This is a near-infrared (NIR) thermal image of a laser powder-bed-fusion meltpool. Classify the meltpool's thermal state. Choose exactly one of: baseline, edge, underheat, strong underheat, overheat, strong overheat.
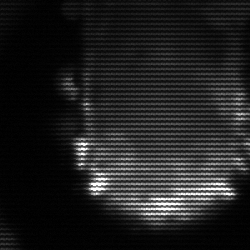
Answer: baseline